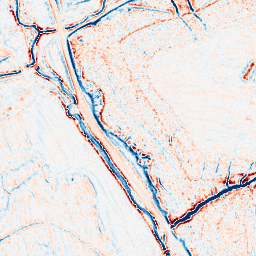
Category: edge_preserving
Decomposition family: bilateral
Decomposition parameters: d: 9
sigma_color: 100
sigma_space: 50
Upsampling method: fft_zeropad
Upsampling parameters: scale: 2
Upsampling scale: 2